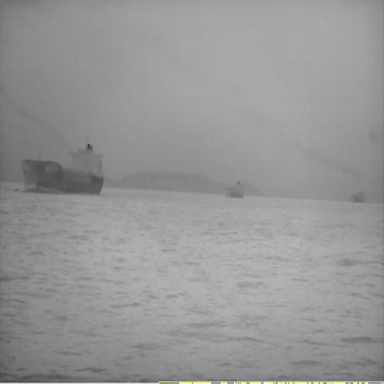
There are three liners in the infrared image.